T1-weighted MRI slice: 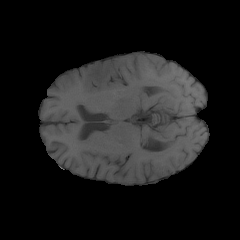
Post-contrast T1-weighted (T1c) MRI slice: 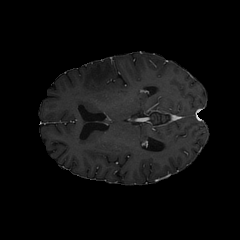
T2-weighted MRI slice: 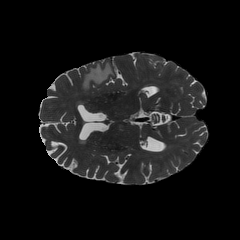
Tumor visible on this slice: yes